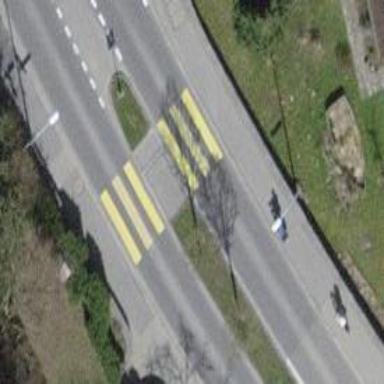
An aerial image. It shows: Footway with zebra crossing.